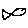
Label: fish